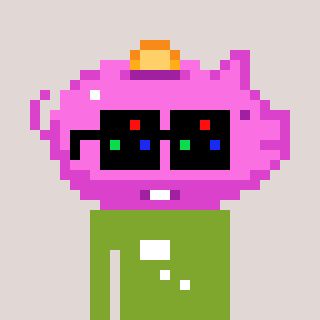
a pixel art character with square black sunglasses, a piggybank-shaped head and a slimegreen-colored body on a warm background